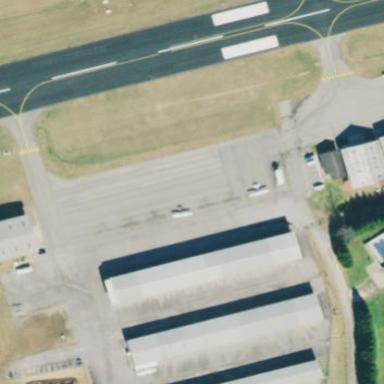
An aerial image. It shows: Apron at the airport.